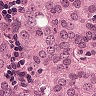
Metastatic tissue present: yes